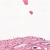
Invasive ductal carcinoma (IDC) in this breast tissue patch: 1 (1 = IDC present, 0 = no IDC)